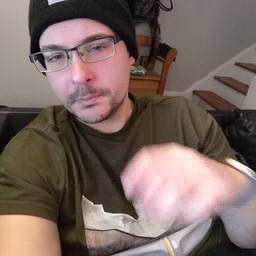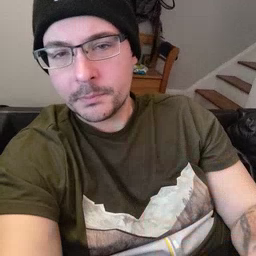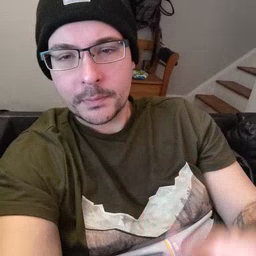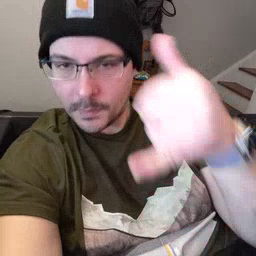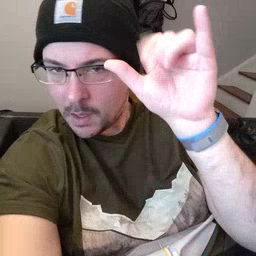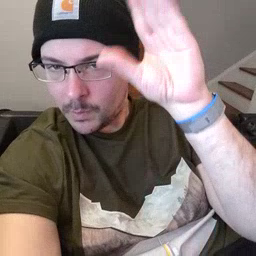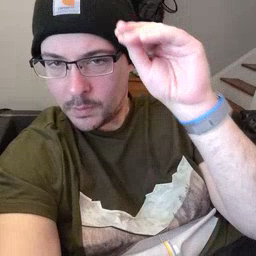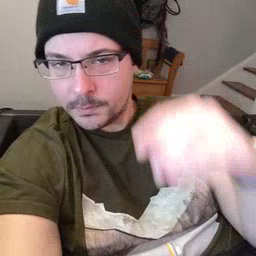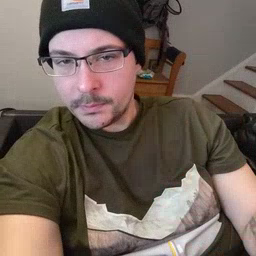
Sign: cowboy